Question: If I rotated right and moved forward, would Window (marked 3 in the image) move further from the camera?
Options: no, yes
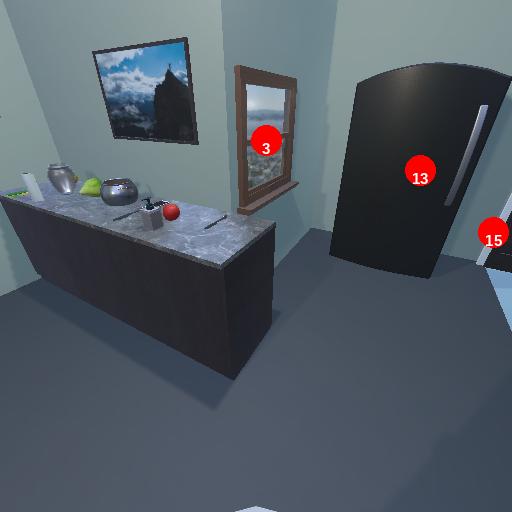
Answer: no